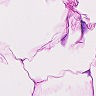
Metastatic tissue present: no